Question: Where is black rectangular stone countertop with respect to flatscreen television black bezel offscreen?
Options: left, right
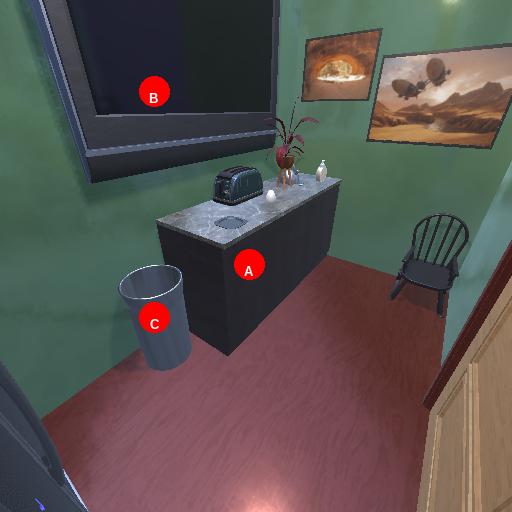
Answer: left